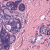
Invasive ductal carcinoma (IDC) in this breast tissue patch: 0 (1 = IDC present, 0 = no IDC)